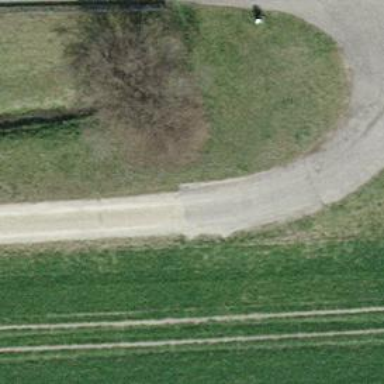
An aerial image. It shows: Compacted track road with grade3 tracktype.